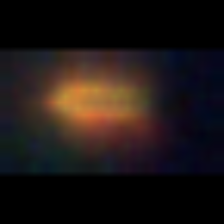
Taxon: Unknown_phyto
Group: Unknown